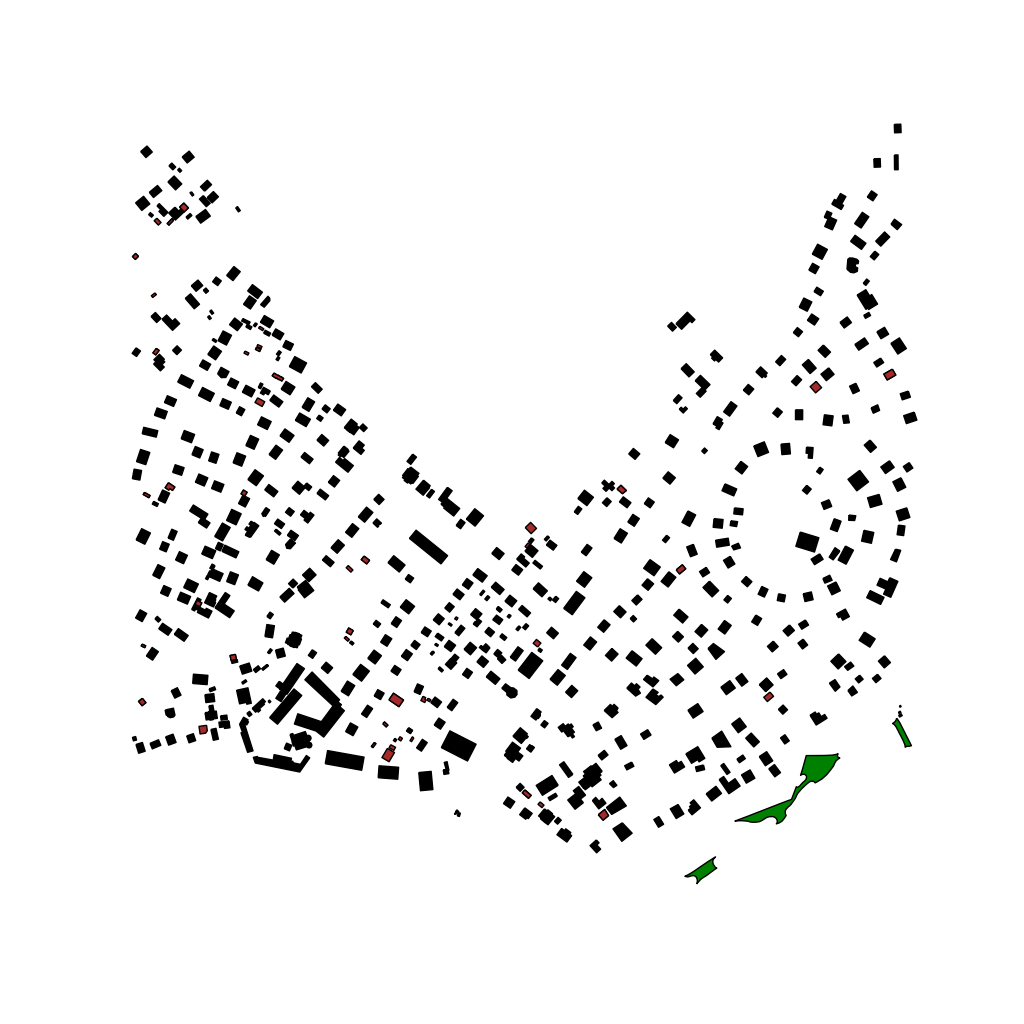
Tags: overhead vector_map, agriculture, business, recreation, residential, special, individual_rise, low_rise, density_1, Building, Facility, Park, 1.0 km²